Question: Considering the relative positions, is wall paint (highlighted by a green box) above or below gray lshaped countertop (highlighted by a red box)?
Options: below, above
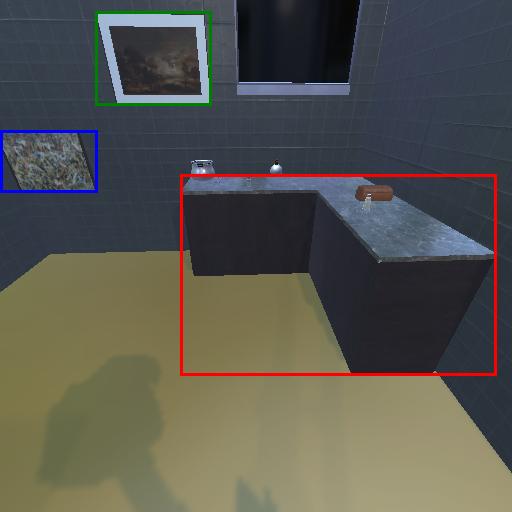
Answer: below